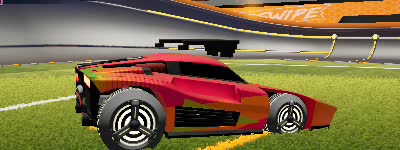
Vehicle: breakout